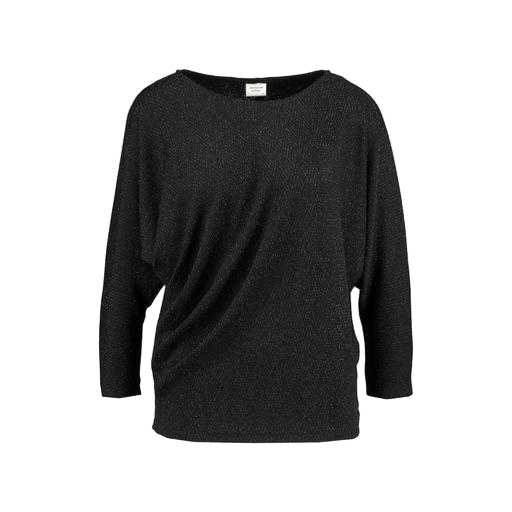
batwing t-shirt, black three-quarter-sleeve top only macy, black batwing-sleeve top, white background